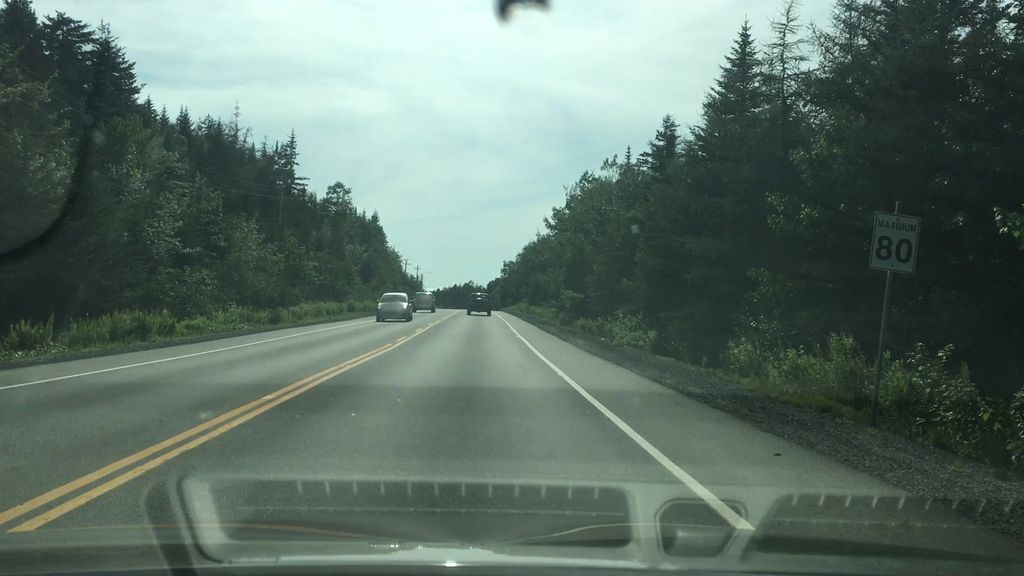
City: halifax